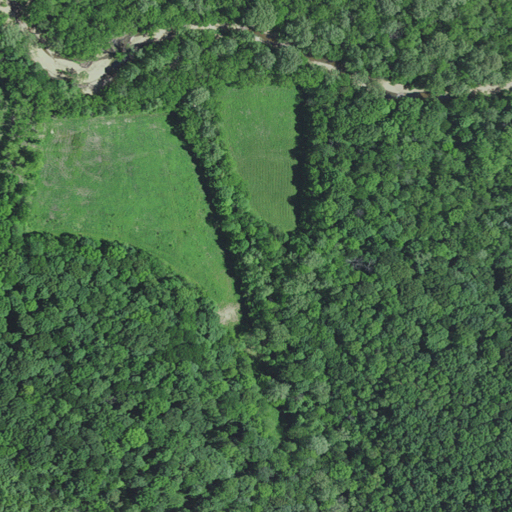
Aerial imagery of valley in Kentucky named Cave Hollow containing deciduous forest, mixed forest, and pasture